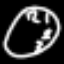
Label: clock